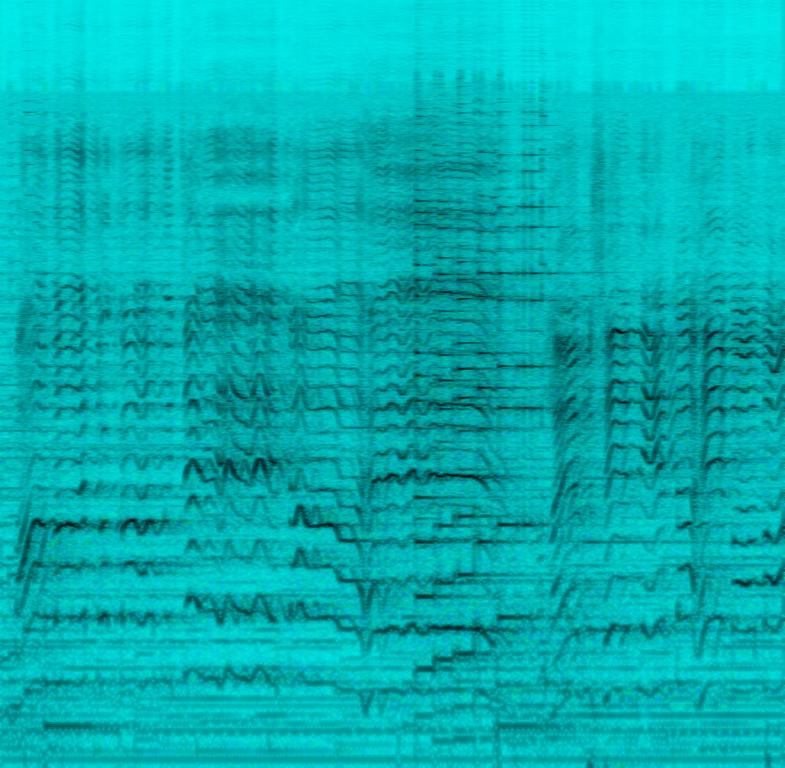
The low quality recording features a folk song sung by passionate echoing male vocals over mellow organ keys, chords and sitar melody. It sounds narrow, because it was recorded with a mono microphone setup, but it is also very passionate, regardless.